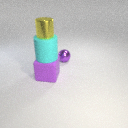
small yellow metal cylinder above large purple rubber cube